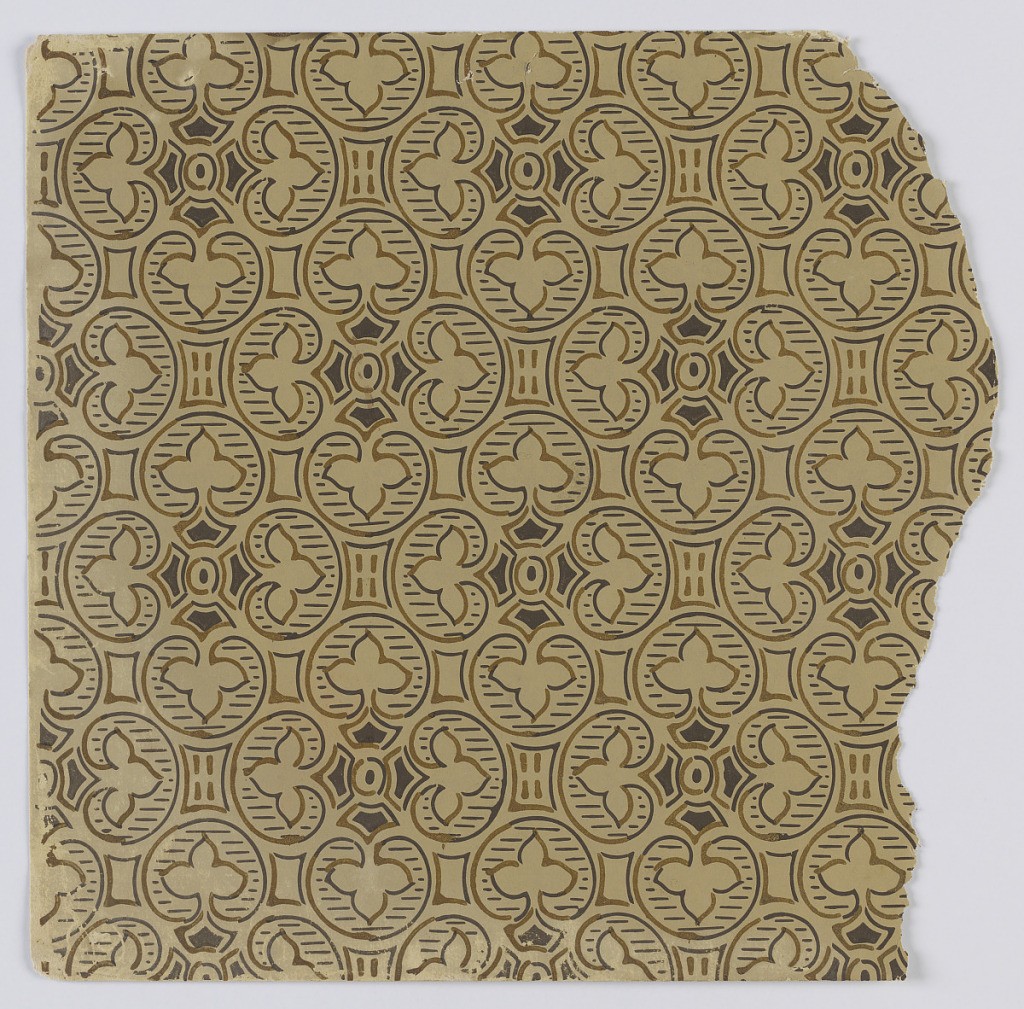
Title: Sidewall sample
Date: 1880–90
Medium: Machine-printed on paper
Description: Fragmentary wallpapers from sample book, including aesthetic-style and Anglo-Japanesque designs.

72 pages of samples.